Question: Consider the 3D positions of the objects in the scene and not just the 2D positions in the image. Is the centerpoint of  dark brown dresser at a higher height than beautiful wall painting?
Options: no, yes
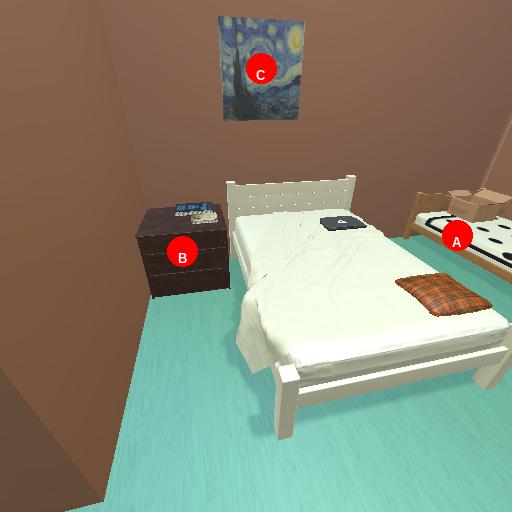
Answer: no